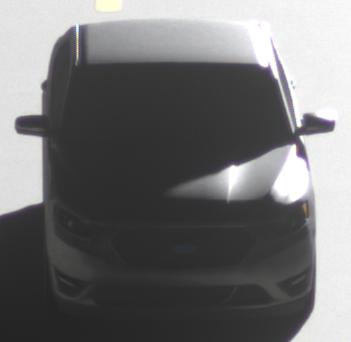
Make: Ford
Model: Taurus
Detailed model: SHO
Model produced from: 2012
Model produced until: 2019
Doors: 4
Color: gray
Road condition: dry road
Daytime: sunrise or sunset
Contrast: high contrast